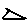
Label: triangle